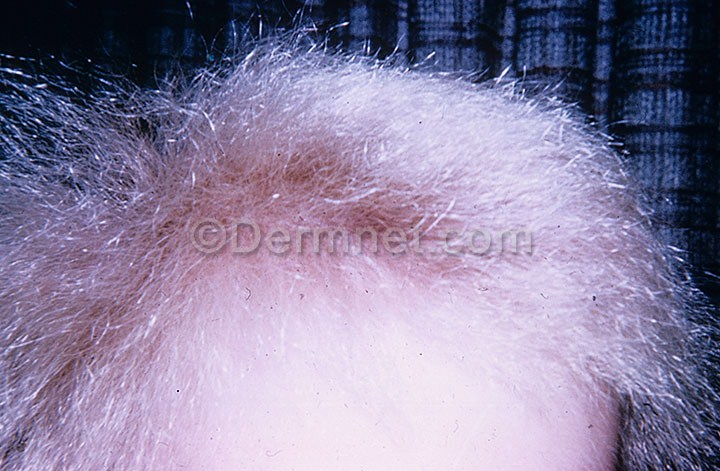
Disease: Hair Loss Photos Alopecia and other Hair Diseases